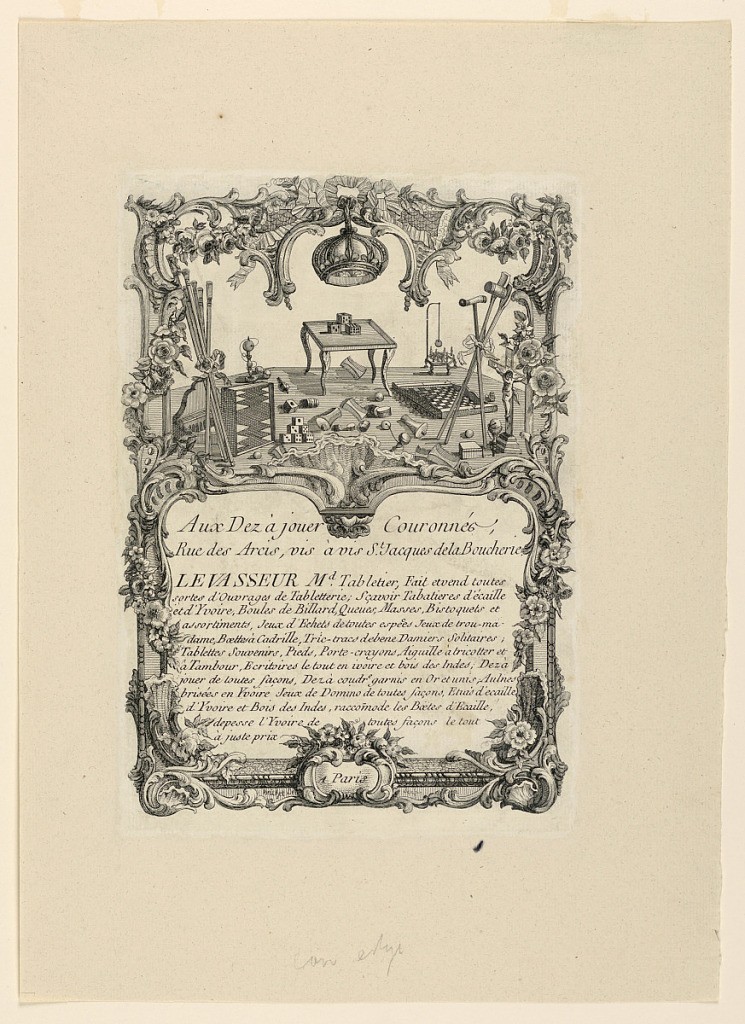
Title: Tradesman's Card of Lacasseur, Maker of Fancy Turned Articles in Paris
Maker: Françios-R.-F. Brichet, French, active 18th c.
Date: ca. 1760
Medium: Etching on paper, remargined
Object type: Print
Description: Rocaille framing with various games and other objects in upper section; in lower section, announcement for Levasseu, beginning: "LEVASSEUR Md. Tabletier, Fait et vend toutes / sortes d'Ouvrages de Tabletterie"; etc., etc. "A Paris" is written in an escutcheon in the bottom center of the frame; signature beside it: "brichet Del. Sculp."